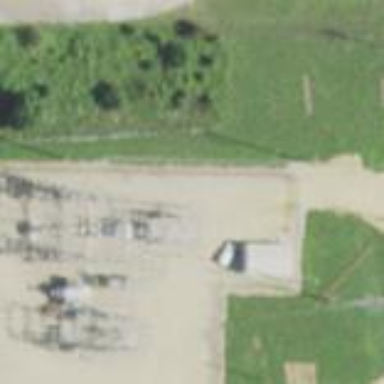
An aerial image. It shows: Distribution level power substation.